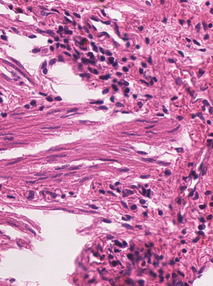
Tumor epithelial tissue: no
Tumor-associated stroma tissue: yes
Normal tissue: no